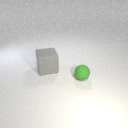
large gray rubber cube to the left of small green rubber sphere